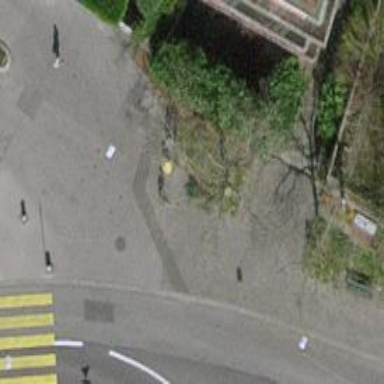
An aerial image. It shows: Post box.